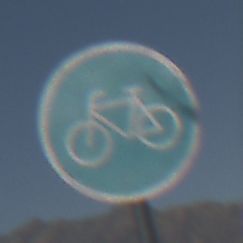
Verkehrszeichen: Radweg
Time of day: Midday
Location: Outdoor (Nature)
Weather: Clear
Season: NotSpecified
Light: Natural